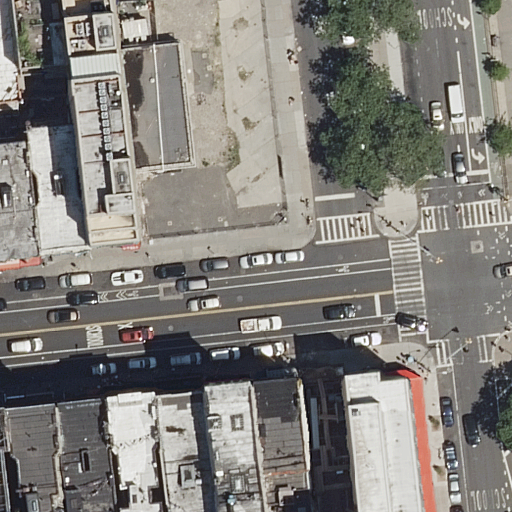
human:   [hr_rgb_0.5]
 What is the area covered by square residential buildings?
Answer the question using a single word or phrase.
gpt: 0m2

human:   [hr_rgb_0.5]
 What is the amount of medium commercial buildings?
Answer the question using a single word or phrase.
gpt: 0

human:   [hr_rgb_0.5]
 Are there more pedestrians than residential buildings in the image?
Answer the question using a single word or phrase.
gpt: no

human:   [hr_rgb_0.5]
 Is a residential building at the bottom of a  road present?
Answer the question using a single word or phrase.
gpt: yes

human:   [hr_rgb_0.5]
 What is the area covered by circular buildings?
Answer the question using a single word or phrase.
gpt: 0m2

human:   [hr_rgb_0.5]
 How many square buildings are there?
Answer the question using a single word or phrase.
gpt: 0

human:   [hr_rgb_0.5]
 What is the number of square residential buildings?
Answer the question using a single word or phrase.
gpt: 0

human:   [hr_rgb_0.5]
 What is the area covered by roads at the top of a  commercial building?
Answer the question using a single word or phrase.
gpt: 0m2

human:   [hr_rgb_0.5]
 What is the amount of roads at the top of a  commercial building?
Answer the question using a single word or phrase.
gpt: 0

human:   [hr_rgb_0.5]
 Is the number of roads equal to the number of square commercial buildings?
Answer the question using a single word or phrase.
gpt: no

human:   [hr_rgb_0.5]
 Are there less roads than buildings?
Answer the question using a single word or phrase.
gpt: yes

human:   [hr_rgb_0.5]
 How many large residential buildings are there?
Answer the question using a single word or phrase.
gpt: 2

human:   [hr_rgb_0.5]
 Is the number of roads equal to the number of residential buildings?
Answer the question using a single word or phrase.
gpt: no

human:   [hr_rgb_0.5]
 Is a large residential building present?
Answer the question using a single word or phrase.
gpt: yes

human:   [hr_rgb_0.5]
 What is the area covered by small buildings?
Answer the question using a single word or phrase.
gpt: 158m2

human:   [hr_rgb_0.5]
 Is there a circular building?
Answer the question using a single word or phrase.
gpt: no

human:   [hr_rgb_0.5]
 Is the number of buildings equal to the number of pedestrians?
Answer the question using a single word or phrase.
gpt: no

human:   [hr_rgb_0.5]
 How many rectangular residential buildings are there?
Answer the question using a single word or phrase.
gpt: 7

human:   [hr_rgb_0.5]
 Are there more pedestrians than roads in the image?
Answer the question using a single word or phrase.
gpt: no

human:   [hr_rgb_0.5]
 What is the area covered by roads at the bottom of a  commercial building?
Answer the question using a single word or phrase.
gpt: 0m2

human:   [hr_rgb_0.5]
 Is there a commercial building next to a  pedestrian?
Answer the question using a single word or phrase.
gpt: no

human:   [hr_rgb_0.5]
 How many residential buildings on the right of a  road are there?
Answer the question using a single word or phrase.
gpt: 3

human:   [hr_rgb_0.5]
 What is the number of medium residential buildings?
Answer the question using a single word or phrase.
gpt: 8

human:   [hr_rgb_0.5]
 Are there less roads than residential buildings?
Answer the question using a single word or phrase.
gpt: yes

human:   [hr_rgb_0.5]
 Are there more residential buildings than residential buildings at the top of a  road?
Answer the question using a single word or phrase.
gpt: yes

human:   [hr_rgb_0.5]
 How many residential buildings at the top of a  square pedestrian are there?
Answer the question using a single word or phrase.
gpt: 0

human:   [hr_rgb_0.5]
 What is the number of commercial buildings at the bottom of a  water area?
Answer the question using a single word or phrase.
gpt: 0

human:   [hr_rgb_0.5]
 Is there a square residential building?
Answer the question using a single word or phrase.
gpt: no

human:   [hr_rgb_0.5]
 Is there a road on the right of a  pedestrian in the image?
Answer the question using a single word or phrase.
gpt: yes

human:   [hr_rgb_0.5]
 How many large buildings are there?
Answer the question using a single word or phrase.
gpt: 2

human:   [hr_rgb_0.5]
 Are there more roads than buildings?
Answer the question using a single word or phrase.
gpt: no

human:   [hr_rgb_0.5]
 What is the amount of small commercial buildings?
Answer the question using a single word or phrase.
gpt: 0

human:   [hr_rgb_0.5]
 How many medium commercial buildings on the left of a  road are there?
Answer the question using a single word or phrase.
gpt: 0

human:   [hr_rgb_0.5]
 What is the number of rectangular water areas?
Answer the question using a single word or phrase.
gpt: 0

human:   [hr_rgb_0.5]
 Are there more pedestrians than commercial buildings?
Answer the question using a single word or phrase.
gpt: yes

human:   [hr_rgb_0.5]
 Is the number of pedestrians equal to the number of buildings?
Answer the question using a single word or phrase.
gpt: no